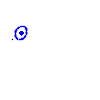
Particle: proton